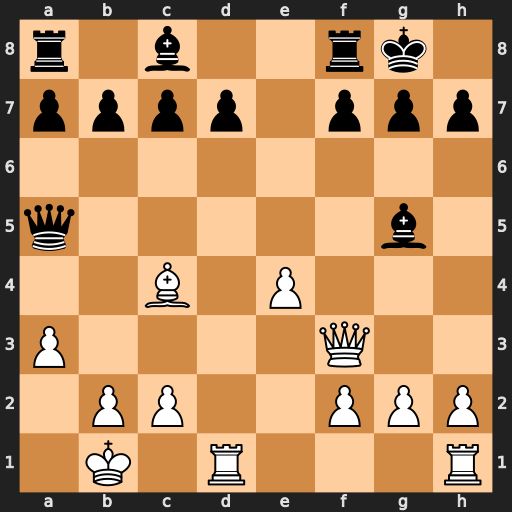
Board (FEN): r1b2rk1/pppp1ppp/8/q5b1/2B1P3/P4Q2/1PP2PPP/1K1R3R
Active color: w
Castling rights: -
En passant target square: -
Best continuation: Rd5 Qb6 Rxg5